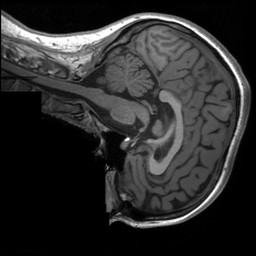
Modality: T1w
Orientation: sagittal
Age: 22
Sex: female
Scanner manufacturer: siemens
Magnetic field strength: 3 T
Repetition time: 1.9 s
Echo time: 0.00232 s